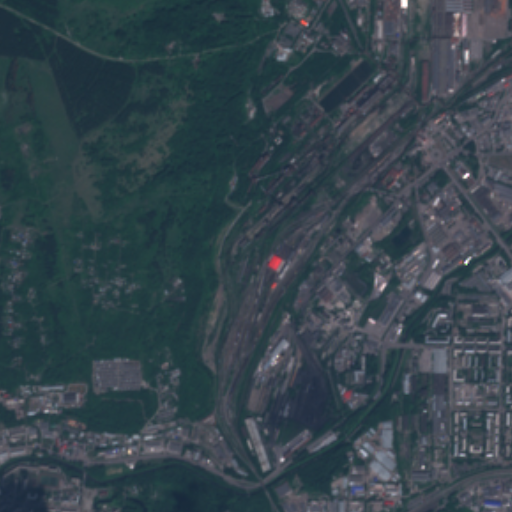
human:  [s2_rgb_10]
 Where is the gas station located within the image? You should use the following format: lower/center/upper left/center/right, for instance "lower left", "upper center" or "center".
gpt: The gas station is located in the lower right of the image.
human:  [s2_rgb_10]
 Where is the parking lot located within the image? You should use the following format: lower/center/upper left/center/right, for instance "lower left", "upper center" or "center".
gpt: The parking lot is located in the right of the image.
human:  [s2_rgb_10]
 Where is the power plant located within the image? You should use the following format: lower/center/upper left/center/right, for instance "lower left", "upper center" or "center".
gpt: The power plant is located in the upper right of the image.
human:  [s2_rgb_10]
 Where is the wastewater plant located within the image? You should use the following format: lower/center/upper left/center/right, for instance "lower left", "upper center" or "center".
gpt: The wastewater plant is located in the center right of the image.
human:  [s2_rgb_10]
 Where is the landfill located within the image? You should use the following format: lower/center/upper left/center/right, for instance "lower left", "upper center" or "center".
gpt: There is no landfill in the image.